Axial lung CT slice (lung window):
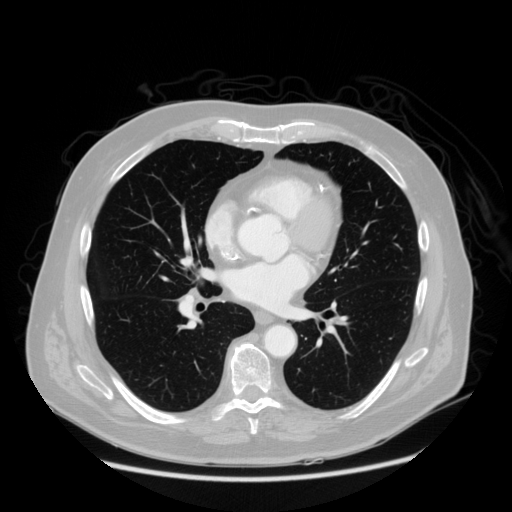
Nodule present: no